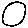
Label: circle